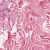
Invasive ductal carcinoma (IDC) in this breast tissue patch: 0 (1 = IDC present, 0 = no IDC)